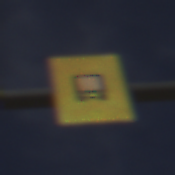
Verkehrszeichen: KennzeichnungspflichtigeFahrzeugeGefaehrlicheGueterOhnePfeilsymbol
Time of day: MorningAfternoon
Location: Outdoor (RoadRail)
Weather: PartlyCloudy
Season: NotSpecified
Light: Natural